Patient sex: F
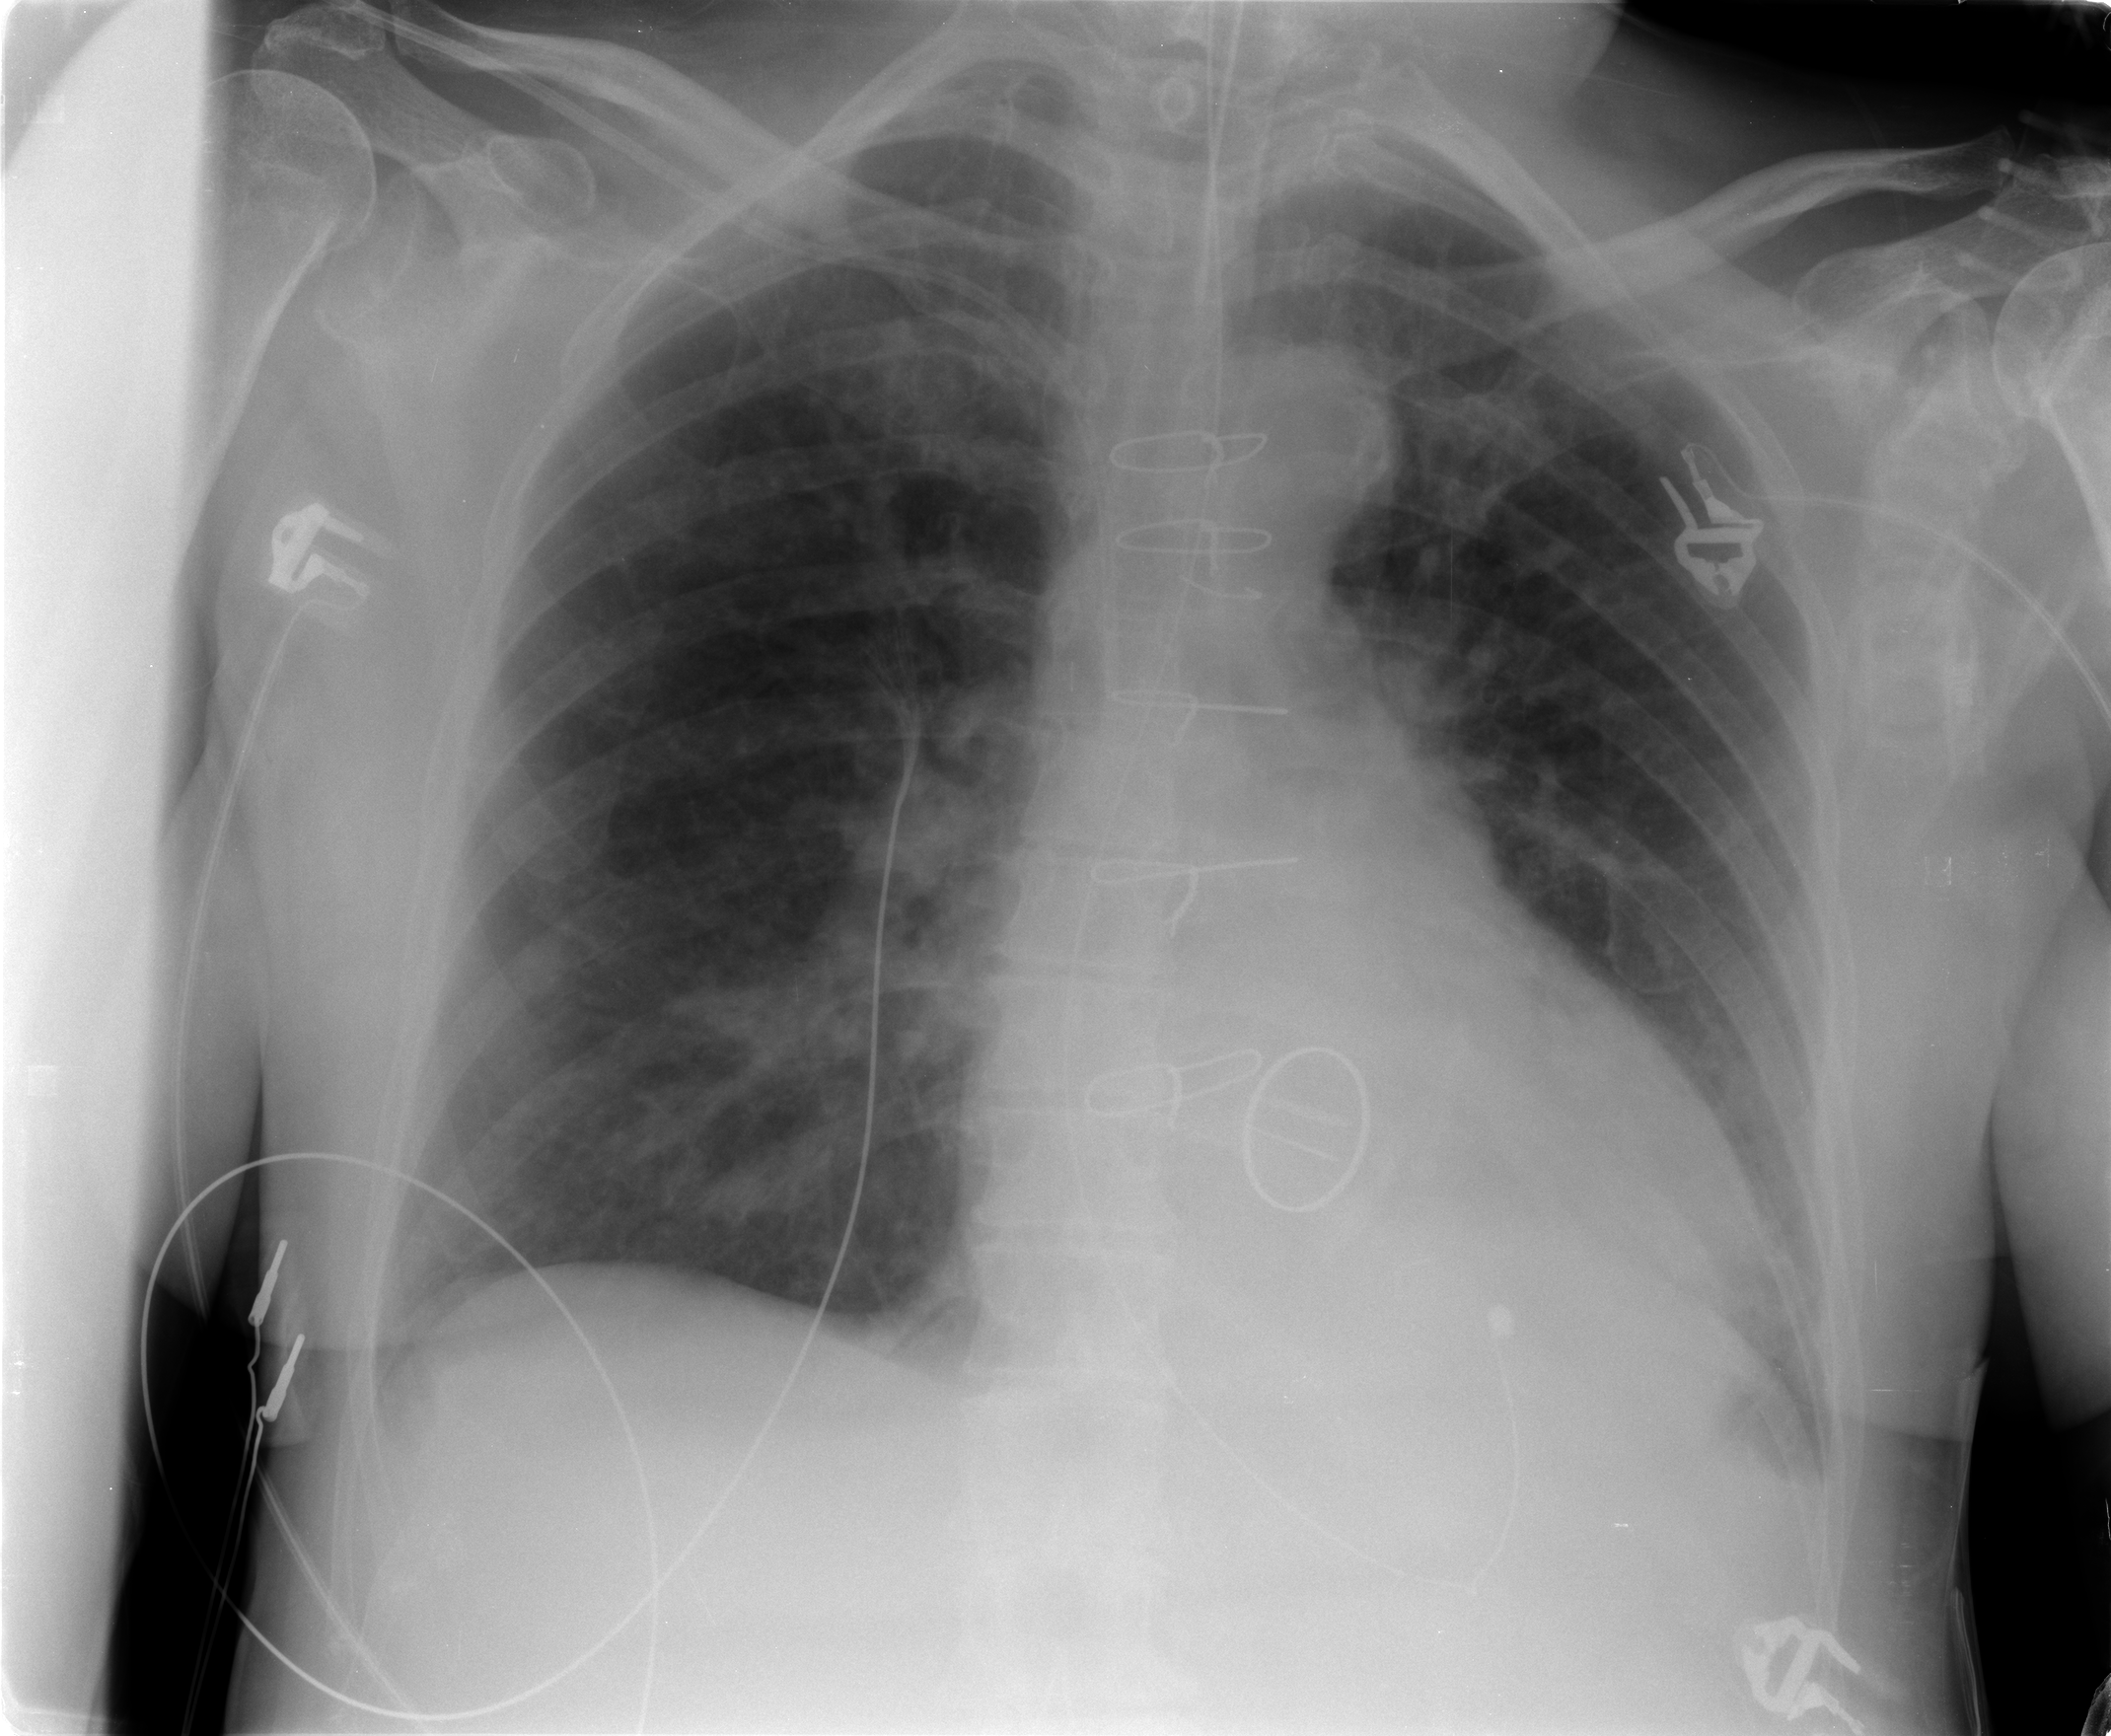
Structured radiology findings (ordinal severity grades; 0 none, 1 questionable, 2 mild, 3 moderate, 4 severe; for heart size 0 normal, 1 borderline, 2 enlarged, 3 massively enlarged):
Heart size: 2
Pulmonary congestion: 2
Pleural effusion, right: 2
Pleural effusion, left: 2
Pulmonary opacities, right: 2
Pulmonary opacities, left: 0
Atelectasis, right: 2
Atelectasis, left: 1